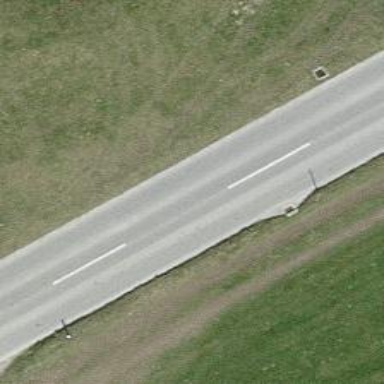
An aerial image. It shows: Tertiary road.